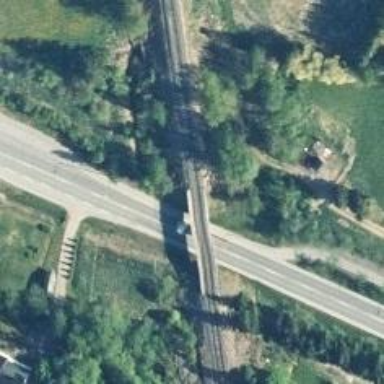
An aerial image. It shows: Railway bridge.